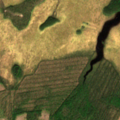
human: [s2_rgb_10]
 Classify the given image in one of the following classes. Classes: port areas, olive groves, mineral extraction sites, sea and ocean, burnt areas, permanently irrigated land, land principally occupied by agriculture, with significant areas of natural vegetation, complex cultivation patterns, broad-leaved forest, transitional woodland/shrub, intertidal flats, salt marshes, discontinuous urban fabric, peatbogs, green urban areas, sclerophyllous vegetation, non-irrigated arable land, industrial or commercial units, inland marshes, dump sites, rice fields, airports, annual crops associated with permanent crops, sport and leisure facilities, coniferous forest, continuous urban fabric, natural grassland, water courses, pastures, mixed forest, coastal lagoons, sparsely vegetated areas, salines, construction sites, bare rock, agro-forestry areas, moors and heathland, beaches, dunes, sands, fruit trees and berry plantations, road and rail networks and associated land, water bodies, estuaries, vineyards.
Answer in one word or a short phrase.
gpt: coniferous forest, transitional woodland/shrub, peatbogs